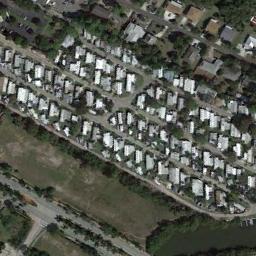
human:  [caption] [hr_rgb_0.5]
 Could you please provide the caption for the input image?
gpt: The dense mobile home park with lots of neatly arranged white mobile homes is surrounded by a green belt .

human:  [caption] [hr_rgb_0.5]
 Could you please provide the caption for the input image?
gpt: There are several trees around the mobile home community .

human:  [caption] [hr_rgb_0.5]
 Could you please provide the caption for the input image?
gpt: Many buildings of different shapes and sizes are in mobile home parks .

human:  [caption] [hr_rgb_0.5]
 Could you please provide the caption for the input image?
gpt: The mobile home park is on the open place next to the grass .

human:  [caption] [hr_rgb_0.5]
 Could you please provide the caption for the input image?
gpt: There are many white buildings in the mobile home park .